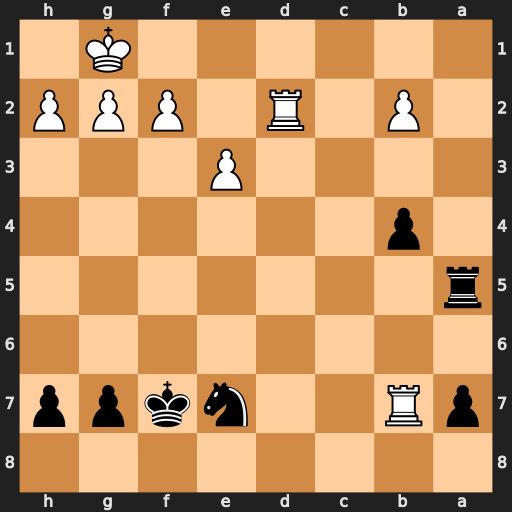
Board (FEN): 8/pR2nkpp/8/r7/1p6/4P3/1P1R1PPP/6K1
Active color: b
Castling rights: -
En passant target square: -
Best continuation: Ra1+ Rd1 Rxd1#